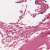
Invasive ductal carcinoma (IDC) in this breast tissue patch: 0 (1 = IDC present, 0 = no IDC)